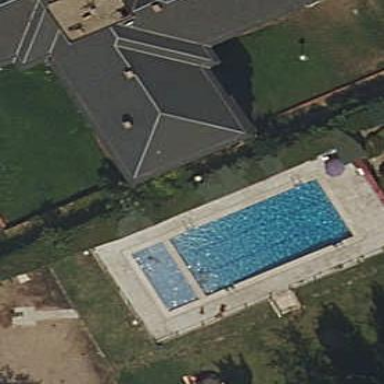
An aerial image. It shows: Swimming pool located in leisure land.